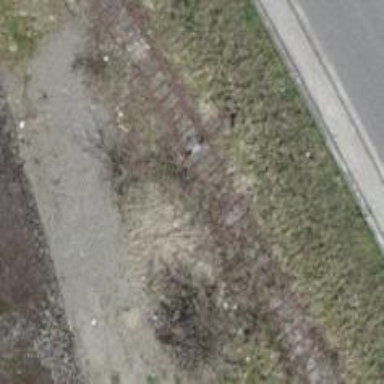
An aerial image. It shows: Railway switch.